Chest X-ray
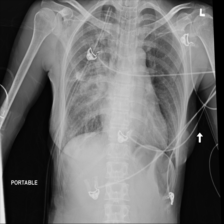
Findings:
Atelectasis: negative
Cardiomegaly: negative
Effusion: negative
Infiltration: negative
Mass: negative
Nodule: negative
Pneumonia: negative
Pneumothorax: positive
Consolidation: negative
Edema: negative
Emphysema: negative
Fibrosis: negative
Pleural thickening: negative
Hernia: negative